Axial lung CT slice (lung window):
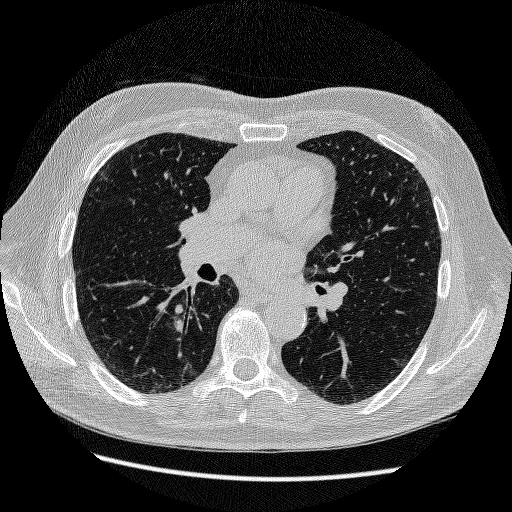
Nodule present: yes
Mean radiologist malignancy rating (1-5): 3